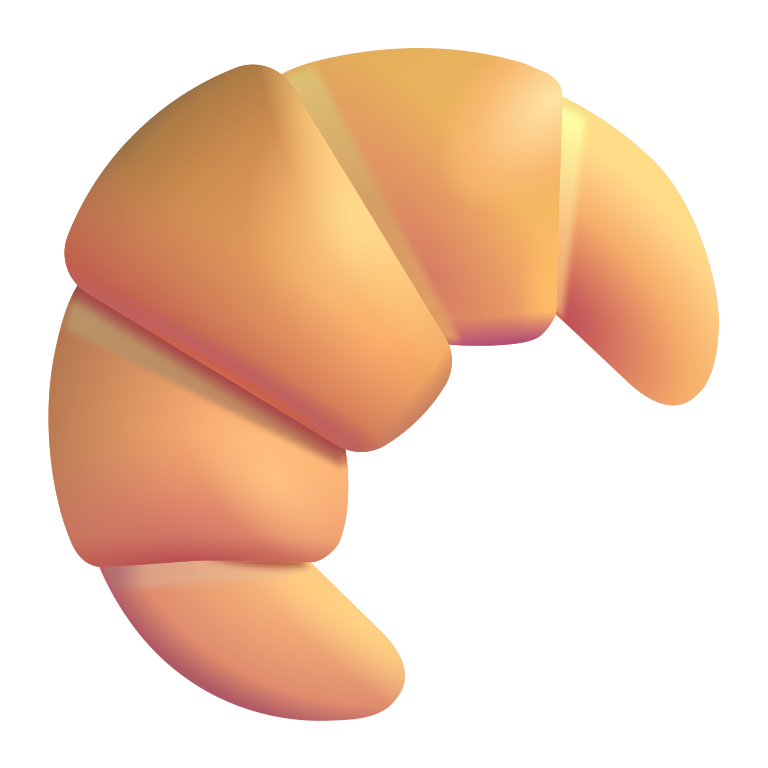
croissant color